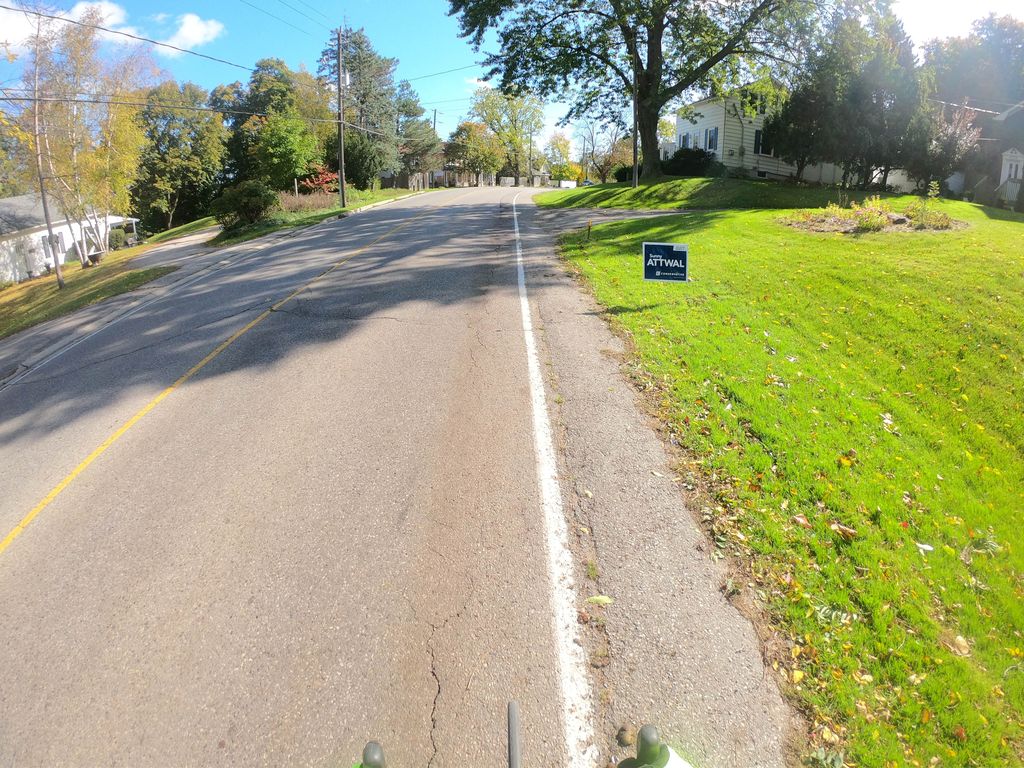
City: kitchener-waterloo